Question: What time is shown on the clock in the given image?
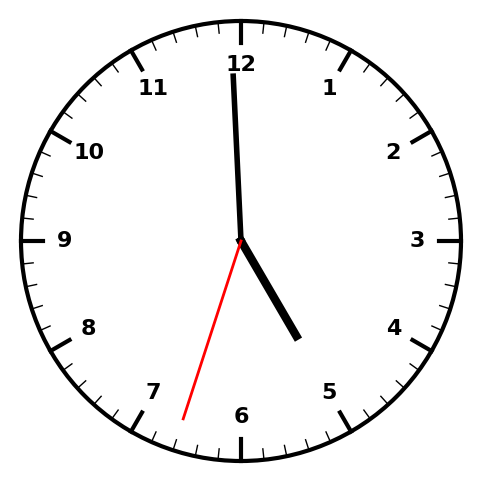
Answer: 04:59:33